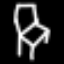
Label: chair